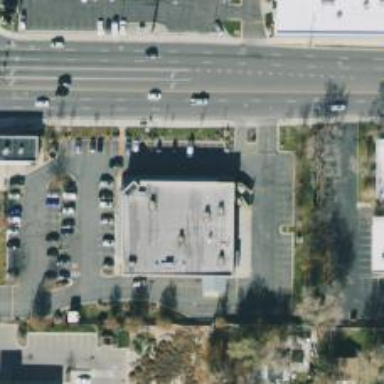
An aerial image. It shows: Pharmacy providing healthcare services.